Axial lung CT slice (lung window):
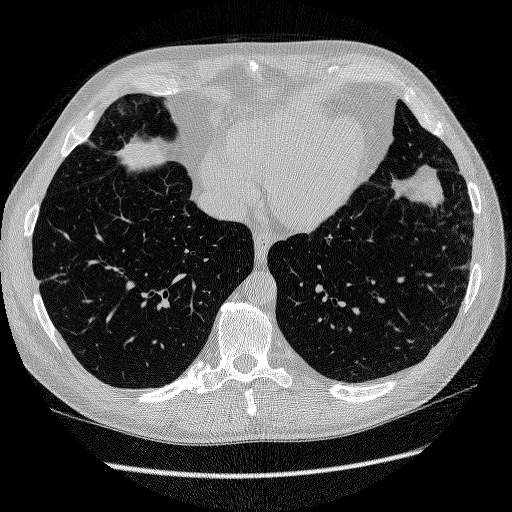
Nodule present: no